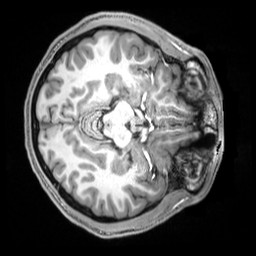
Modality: T1w
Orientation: axial
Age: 19
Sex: male